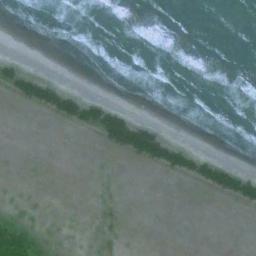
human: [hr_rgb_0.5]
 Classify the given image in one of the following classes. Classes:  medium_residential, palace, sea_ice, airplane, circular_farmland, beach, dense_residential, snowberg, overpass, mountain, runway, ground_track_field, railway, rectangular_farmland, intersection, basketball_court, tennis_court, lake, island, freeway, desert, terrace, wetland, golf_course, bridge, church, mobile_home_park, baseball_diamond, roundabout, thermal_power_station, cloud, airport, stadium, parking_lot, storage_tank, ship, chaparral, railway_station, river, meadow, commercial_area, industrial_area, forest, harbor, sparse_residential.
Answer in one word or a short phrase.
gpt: beach